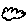
Label: cloud